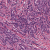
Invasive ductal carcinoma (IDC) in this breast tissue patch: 1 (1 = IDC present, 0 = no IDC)